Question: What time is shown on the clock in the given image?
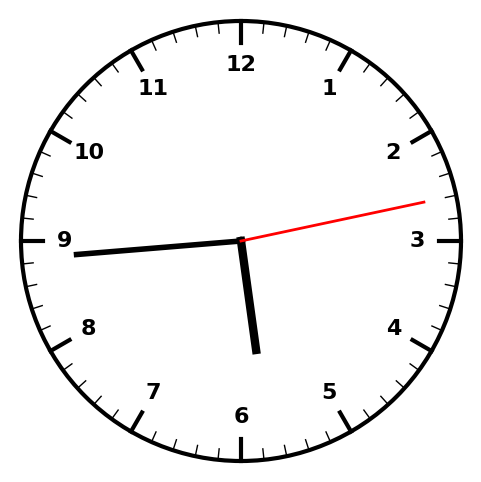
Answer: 05:44:13